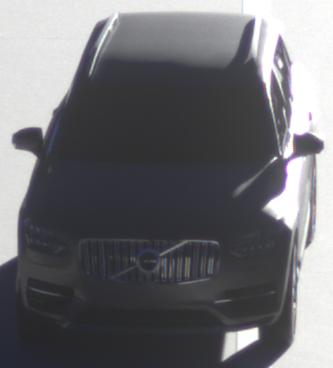
Make: Volvo
Model: XC90 B5
Detailed model: XC90 (L)
Model produced from: 2019/08
Model produced until: 2020/04
Doors: 5
Color: gray
Road condition: dry road
Daytime: sunrise or sunset
Contrast: high contrast